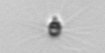
Label: Calciopappus